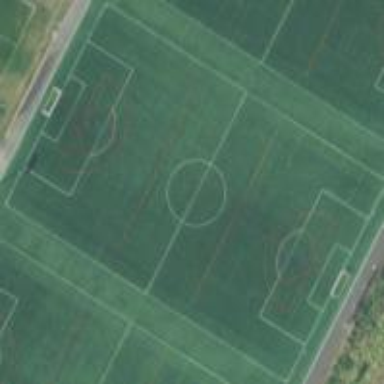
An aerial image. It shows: Soccer pitch with artificial turf designed for leisure and sports activities.